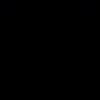
Label: space